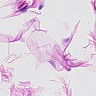
Metastatic tissue present: no